Question: I would like to produce a graph that labels the y axis every week from April to June using 'ggplot2'.
Here is my data:
'''
df <- structure(list(year = structure(1:11, .Label = c("2000", "2001",
"2002", "2003", "2004", "2005", "2006", "2007", "2008", "2009",
"2010"), class = "factor"), greenups_mean = c(107, 106, 124,
107, 119, 112, 103, 113, 133, 127, 109), greenups.dtime = structure(c(11063,
11428, 11811, 12159, 12536, 12895, 13251, 13626, 14011, 14371,
14718), class = "Date"), gmd = c("04-16", "04-16", "05-04", "04-17",
"04-28", "04-22", "04-13", "04-23", "05-12", "05-07", "04-19"
)), row.names = c(NA, -11L), class = "data.frame", .Names = c("year",
"greenups_mean", "greenups.dtime", "gmd"))
'''
I can produce a decent line graph. I use 'df$greenups_mean' which is the day of the year, on the y-axis.
'''
library (ggplot2)
p <- ggplot (df,aes(x=year,y=greenups_mean)) + geom_line(aes(group=1))
p <- p + ylab('Green-up') + xlab('Year')
p
'''

But, instead of labeling the y-axis with day of year, I would like like to label it weekly from April 1st to June 1st. I assume I would have to pass discrete labels to the plot?
Thanks
-cherrytree
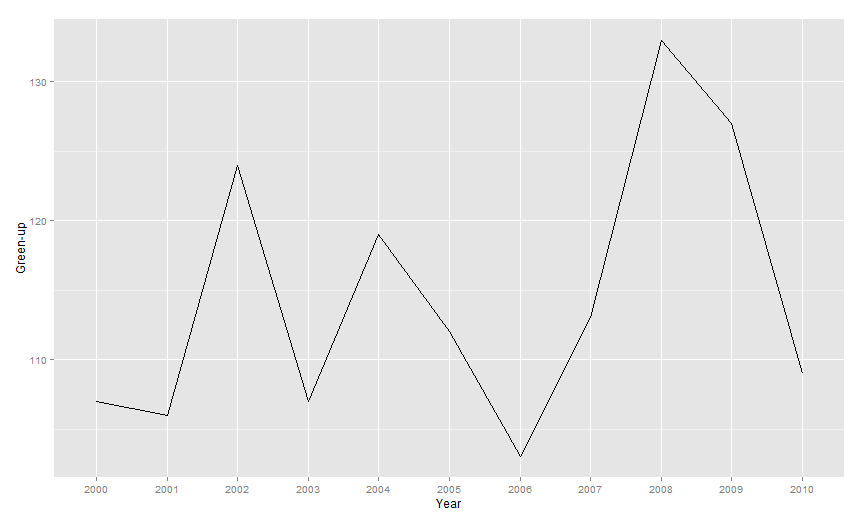
Answer: To change the yaxis in this way, use 'scale_y_continuous'
'''
p <- ggplot (df,aes(x=year,y=greenups_mean)) + geom_line(aes(group=1))
p <- p + ylab('Green-up') + xlab('Year')
p + scale_y_continuous(breaks=seq(91,152,length.out=9),limit=c(90,152),labels=c('Apr 1','Apr 8','Apr 15','Apr 22','Apr 29','May 6', 'May 13', 'May 20','May 27'))
'''

Those exact dates and the ranges for 'breaks' might be a little off, but that's the basic idea.